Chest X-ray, PA view. Patient: 57 years old, sex F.
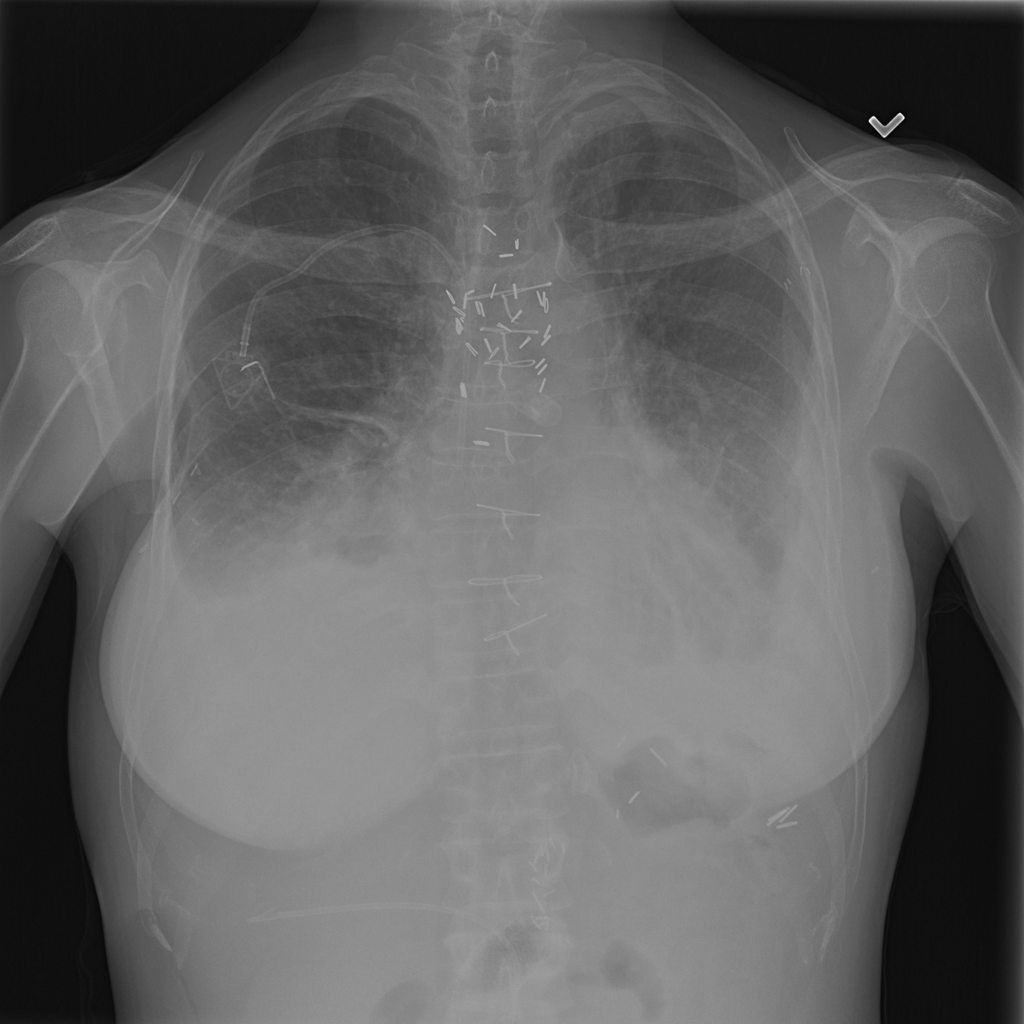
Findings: Atelectasis, Effusion